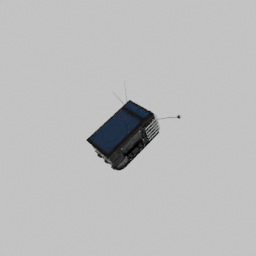
Label: electronics